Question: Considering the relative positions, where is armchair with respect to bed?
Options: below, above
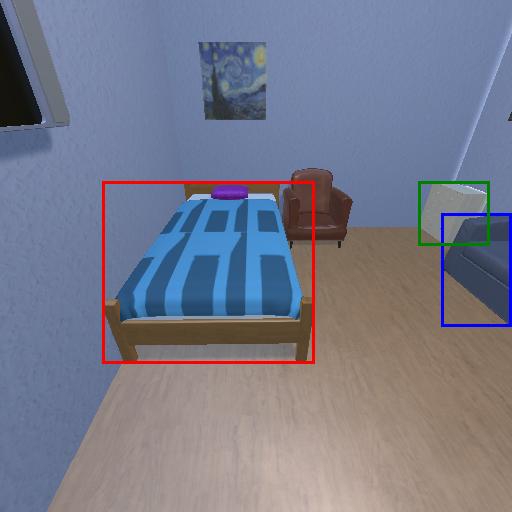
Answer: below